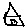
Label: house